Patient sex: F
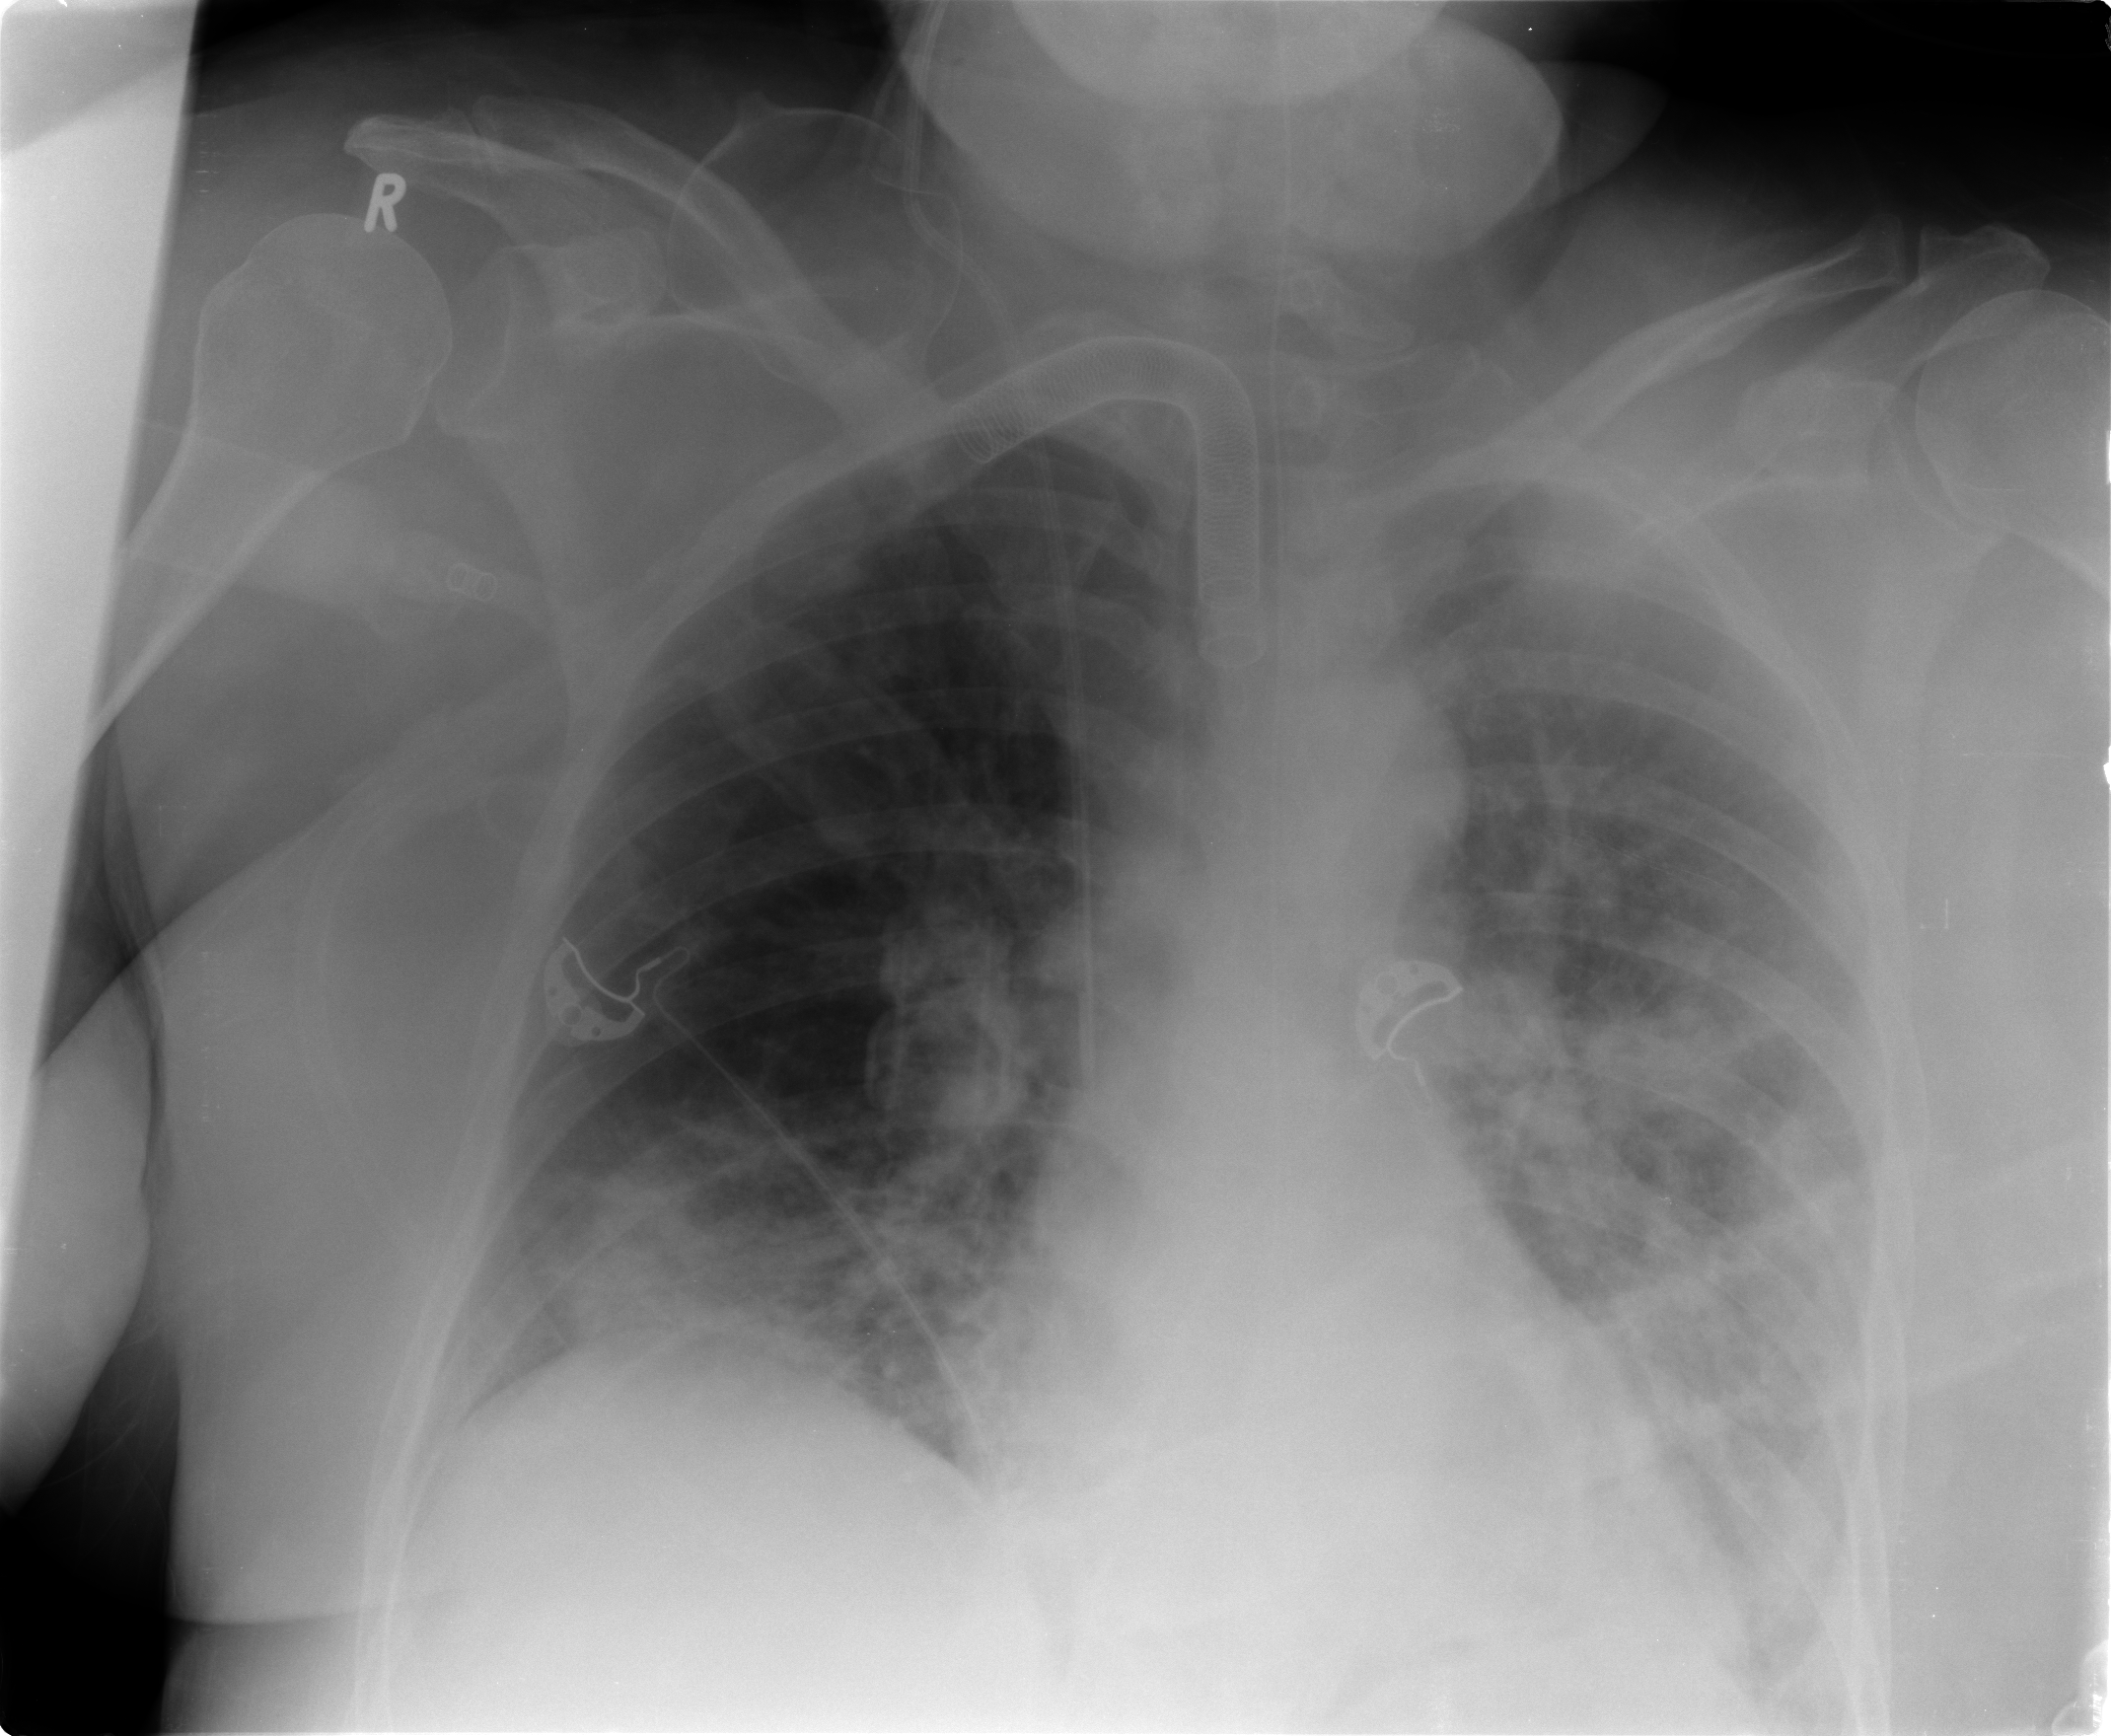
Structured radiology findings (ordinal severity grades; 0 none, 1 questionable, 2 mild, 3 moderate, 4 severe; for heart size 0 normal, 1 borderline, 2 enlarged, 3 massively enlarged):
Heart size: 0
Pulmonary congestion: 2
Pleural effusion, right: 1
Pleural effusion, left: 2
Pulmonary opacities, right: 2
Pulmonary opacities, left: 3
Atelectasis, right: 1
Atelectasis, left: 2